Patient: sex M, age 62
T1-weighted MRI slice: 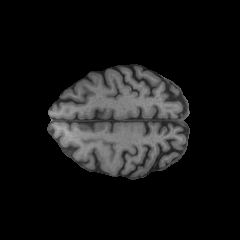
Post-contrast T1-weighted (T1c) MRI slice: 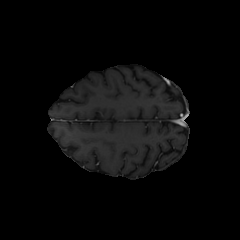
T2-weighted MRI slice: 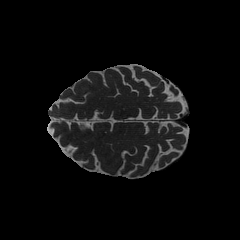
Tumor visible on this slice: no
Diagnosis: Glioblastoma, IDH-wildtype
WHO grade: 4